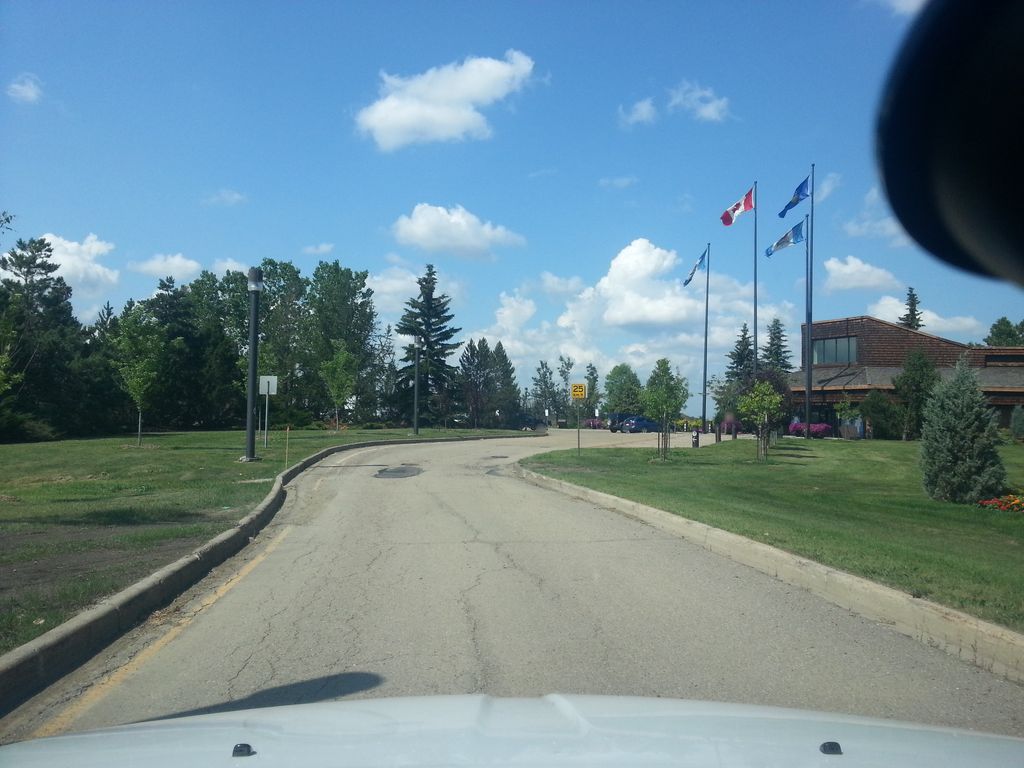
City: edmonton